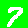
Digit: 7